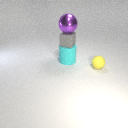
large cyan rubber cylinder below large purple metal sphere